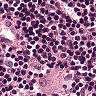
Metastatic tissue present: no